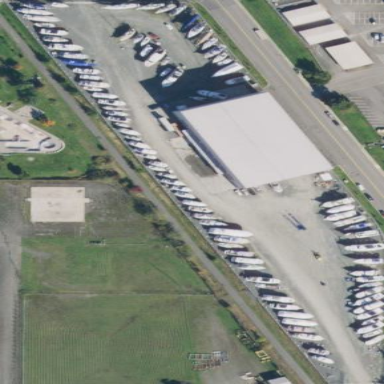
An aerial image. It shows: Boatyard along the waterway.